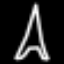
Label: The Eiffel Tower